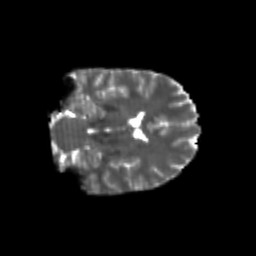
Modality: T2w
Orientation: coronal
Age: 23
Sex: female
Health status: healthy
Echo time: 0.074 s